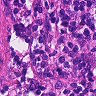
Metastatic tissue present: no